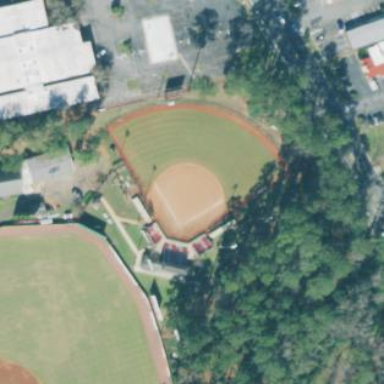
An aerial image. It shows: Baseball pitch for leisure land.